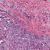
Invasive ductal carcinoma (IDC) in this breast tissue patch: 0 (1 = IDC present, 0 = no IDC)